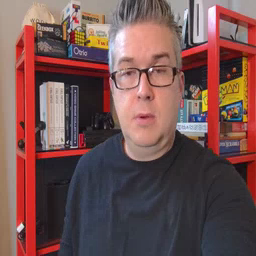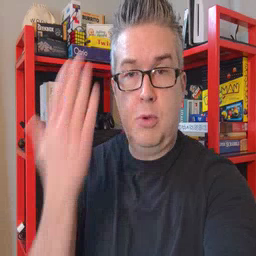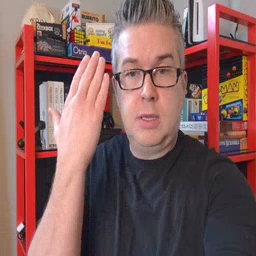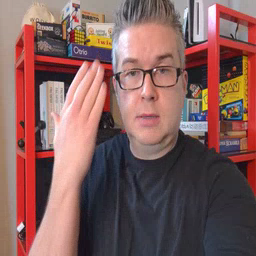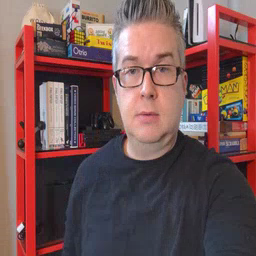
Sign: morning